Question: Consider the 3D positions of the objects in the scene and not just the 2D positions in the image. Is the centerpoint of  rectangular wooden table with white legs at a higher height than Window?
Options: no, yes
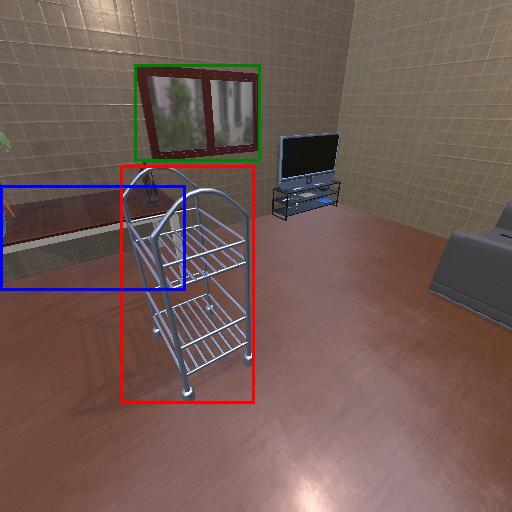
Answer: no